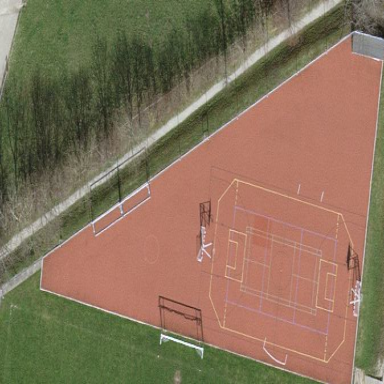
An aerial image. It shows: Basketball court on pitch.